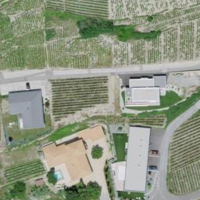
EUNIS habitat code: 40
Species observed at this site:
Rumex alpinus